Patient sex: M
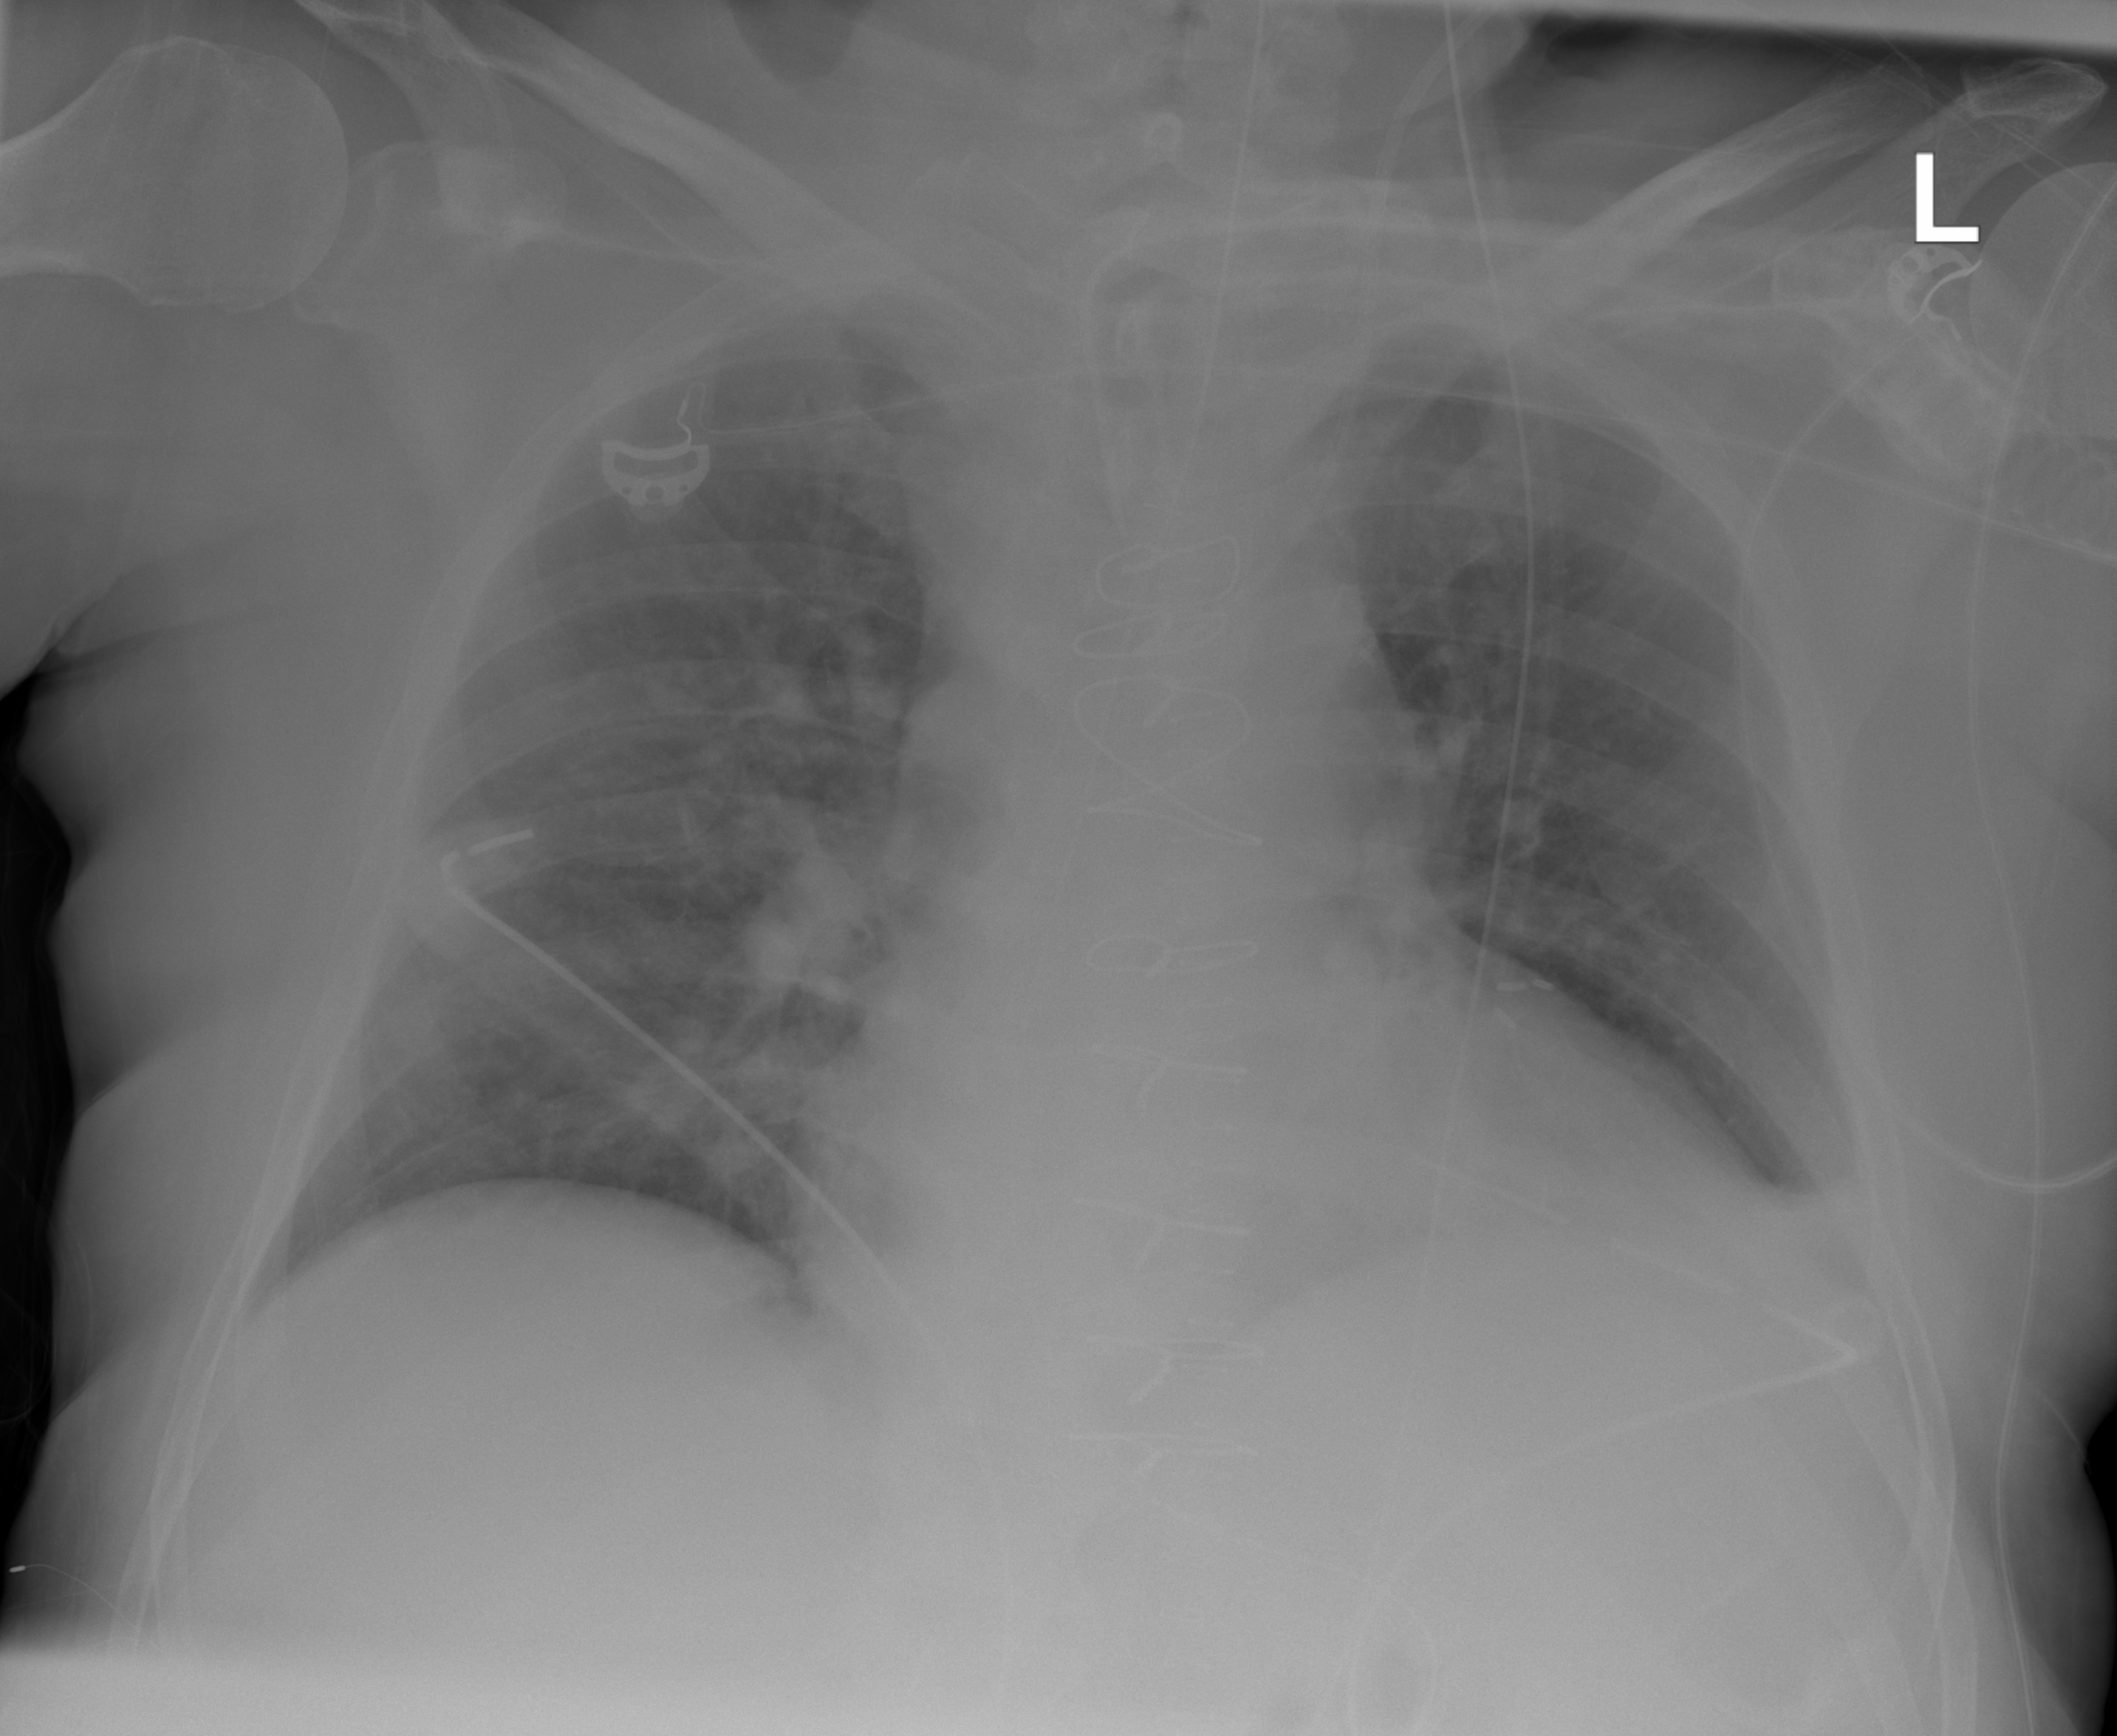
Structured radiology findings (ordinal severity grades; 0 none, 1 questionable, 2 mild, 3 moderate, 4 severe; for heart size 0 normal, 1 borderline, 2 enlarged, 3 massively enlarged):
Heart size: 2
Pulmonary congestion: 2
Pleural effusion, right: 0
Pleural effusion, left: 2
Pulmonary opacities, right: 1
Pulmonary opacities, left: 0
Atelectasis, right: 0
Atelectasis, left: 2